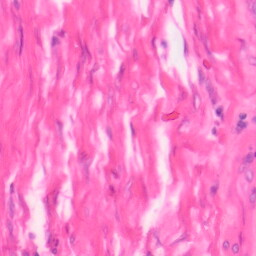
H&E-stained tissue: Colon